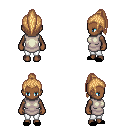
a pixel art fantasy rpg character, female body template, human, dark skin, white tunic, white pants, light blonde long topknot hairstyle, black slippers, four views (front, back, left, right), 2x2 character sprite sheet, small pixel art, hard edges, no anti-aliasing